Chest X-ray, AP view. Patient: 20 years old, sex F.
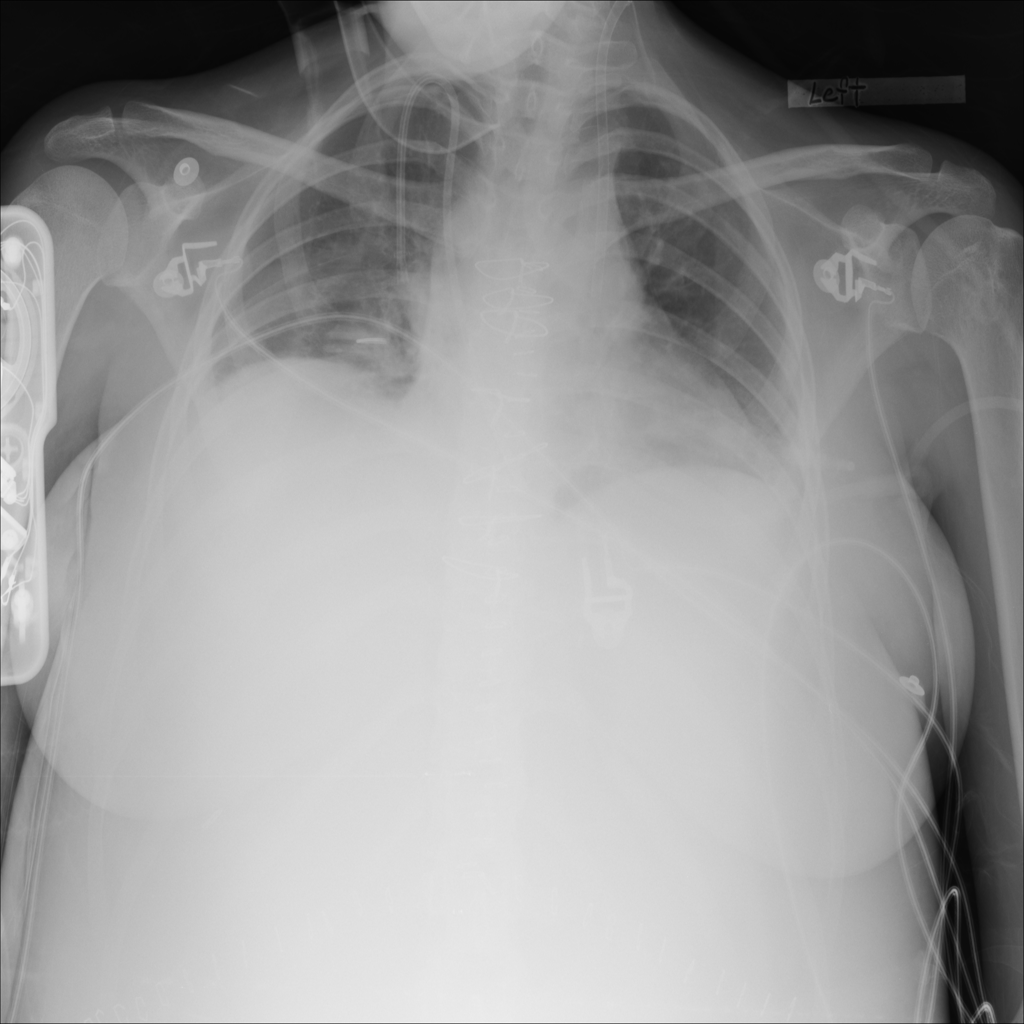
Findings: No Finding